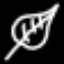
Label: leaf